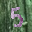
Label: 5